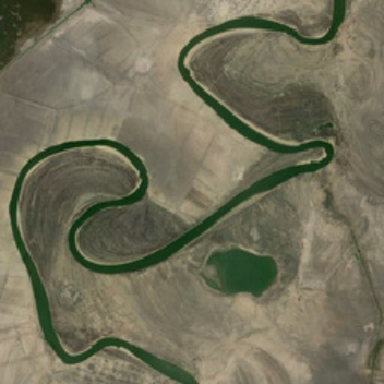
The river twists and twists .